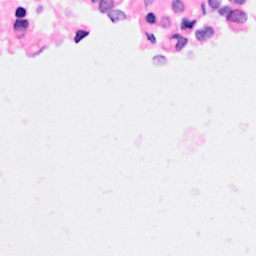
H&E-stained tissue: Breast